Interaction volume radius: 5 \u00c5
Interaction volume height: 15 \u00c5
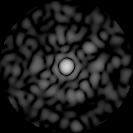
Disorder parameter: 0.8535